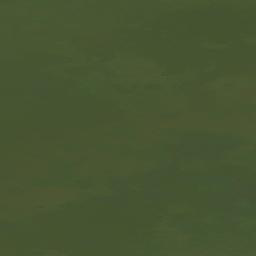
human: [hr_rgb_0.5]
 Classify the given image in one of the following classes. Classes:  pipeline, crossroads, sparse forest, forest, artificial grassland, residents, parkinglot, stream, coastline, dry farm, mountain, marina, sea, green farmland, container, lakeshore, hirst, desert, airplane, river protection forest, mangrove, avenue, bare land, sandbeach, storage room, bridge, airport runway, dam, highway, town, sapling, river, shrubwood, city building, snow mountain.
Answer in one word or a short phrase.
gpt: sea